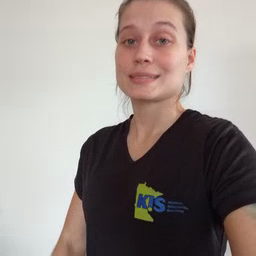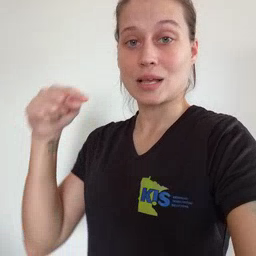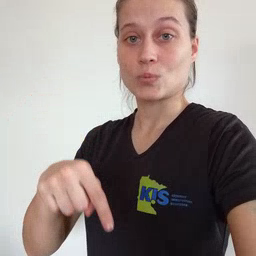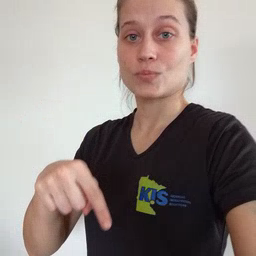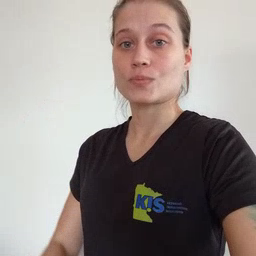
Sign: down